Question: I'm having a very strange problem with XNA/OpenGL on Windows Phone 7. I'm drawing a sphere using the following code:
'''
if (Radius < 0f)
Radius = -Radius;
if (Radius == 0f)
throw new DivideByZeroException("DrawSphere: Radius cannot be 0f.");
if (Precision == 0)
throw new DivideByZeroException("DrawSphere: Precision of 8 or greater is required.");
const float HalfPI = (float)(Math.PI * 0.5);
float OneThroughPrecision = 1.0f / Precision;
float TwoPIThroughPrecision = (float)(Math.PI * 2.0 * OneThroughPrecision);
float theta1, theta2, theta3;
Vector3 Normal = new Vector3(0,0,0), Position = new Vector3();
for (uint j = 0; j < Precision / 2; j++)
{
theta1 = (j * TwoPIThroughPrecision) - HalfPI;
theta2 = ((j + 1) * TwoPIThroughPrecision) - HalfPI;
GL.Begin(BeginMode.TriangleStrip);
for (uint i = 0; i <= Precision; i++)
{
theta3 = i * TwoPIThroughPrecision;
Normal.X = (float)(Math.Cos(theta2) * Math.Cos(theta3));
Normal.Y = (float)Math.Sin(theta2);
Normal.Z = (float)(Math.Cos(theta2) * Math.Sin(theta3));
Position.X = Center.X + Radius * Normal.X;
Position.Y = Center.Y + Radius * Normal.Y;
Position.Z = Center.Z + Radius * Normal.Z;
GL.Normal3(Normal);
GL.TexCoord2(i * OneThroughPrecision, 2.0f * (j + 1) * OneThroughPrecision);
GL.Vertex3(Position);
Normal.X = (float)(Math.Cos(theta1) * Math.Cos(theta3));
Normal.Y = (float)Math.Sin(theta1);
Normal.Z = (float)(Math.Cos(theta1) * Math.Sin(theta3));
Position.X = Center.X + Radius * Normal.X;
Position.Y = Center.Y + Radius * Normal.Y;
Position.Z = Center.Z + Radius * Normal.Z;
GL.Normal3(Normal);
GL.TexCoord2(i * OneThroughPrecision, 2.0f * j * OneThroughPrecision);
GL.Vertex3(Position);
}
GL.End();
}
'''
The sphere ends up looking like this (on BOTH the emulator AND the device (HTC HD7):

Any suggestions?
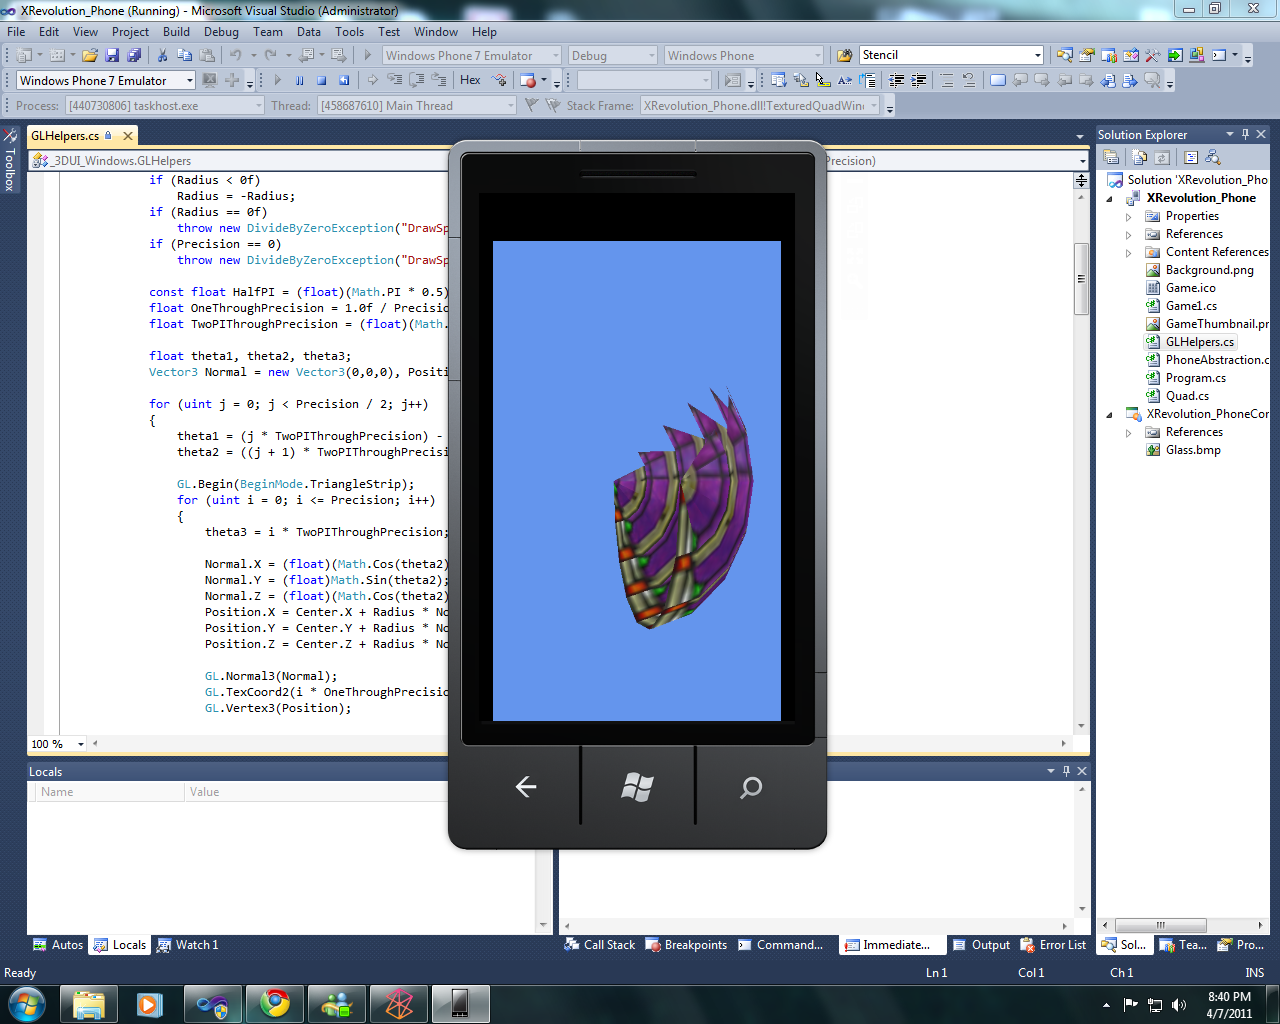
Answer: Try using <URL>. Since it's more of an OpenGL issue than Android, try looking up an algorithm for manual sphere generation. It might be worthwhile to check if vertex order is correct as well.